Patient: sex F, age 51
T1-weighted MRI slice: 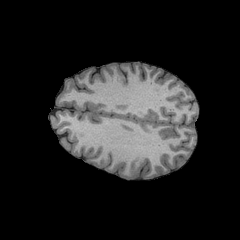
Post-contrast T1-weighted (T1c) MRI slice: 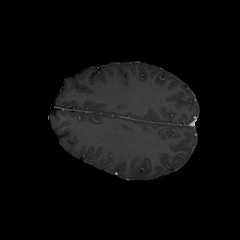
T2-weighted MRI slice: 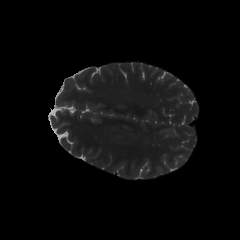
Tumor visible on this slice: no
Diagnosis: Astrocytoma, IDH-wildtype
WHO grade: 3